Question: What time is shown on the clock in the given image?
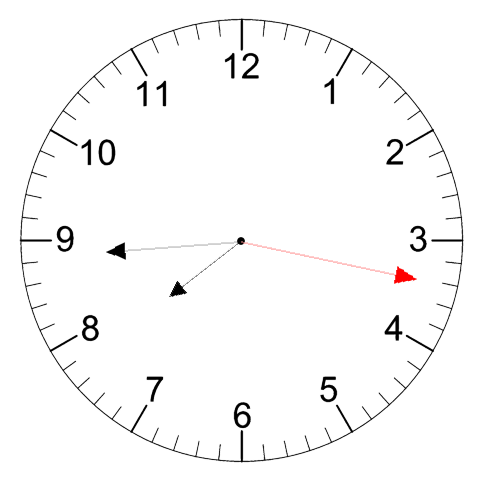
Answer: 07:44:17